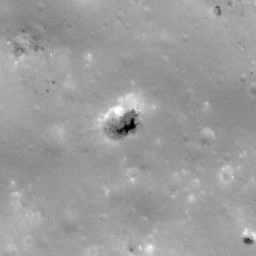
Pit: Kepler 3
Host crater: Kepler
Host type: impact_melt
Lunar coordinates: latitude 8.164, longitude 322.045